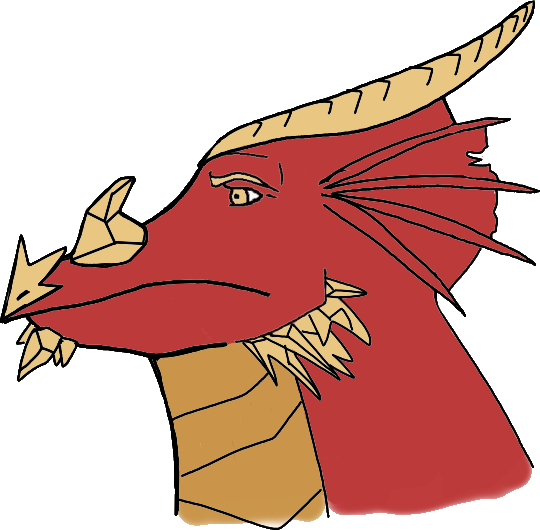
Label: 4_Yes_Chad